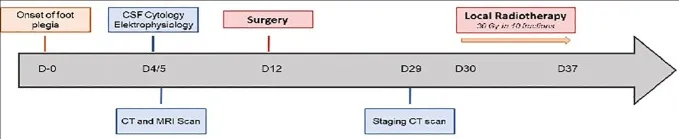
Clinical history and representative radiological images. (A) Clinical course and diagnostic work-up of the described case. Day 0 is defined as the day when paralysis of extension of the right foot was evident for the patient.
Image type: chart (chart)